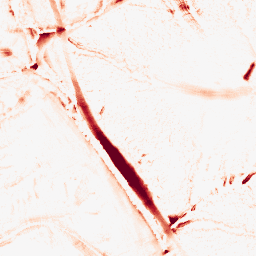
Category: morphological
Decomposition family: tophat
Decomposition parameters: size: 10
mode: white
Upsampling method: quartic
Upsampling parameters: scale: 4
Upsampling scale: 4